Question: I have a page where people can enter in first/last name, phone, email, and ethnicity click add and it adds an entry into the datatables. The problem is after clicking add the table shows up like this:

How do I adjust the height of each row so that it shows up properly. This is my html code for the table:
'''
<div id="table">
<form id="add_nrow" title="Add">
<br/>
<label for="name">First Name</label><input type="text" name="fname" id="fname" class="required" rel="0" />
<br />
<label for="name">Last Name</label><input type="text" name="lname" id="lname" rel="1" />
<br />
<label for="name">Phone</label><input type="text" name="phone" id="phone" rel="3" />
<br />
<label for="name">Email</label><input type="text" name="email" id="email" rel="4" />
<br />
<label for="name">Ethnicity</label><input type="text" name="ethnicity" id="ethnicity" rel="5" />
<br />
<input type="button" value="Add" id="addbtn" /><br/><br/>
</form>
<table id="reg_more" border="1">
<thead>
<tr>
<th>First Name</th>
<th>Last Name</th>
<th>Phone</th>
<th>Email</th>
<th>Ethnicity</th>
</tr>
</thead>
</table>
</div>
'''
Here is my jquery code
'''
$("#addbtn").click(addrow);
$('#reg_more').dataTable({
"bLengthChange": false,
"bInfo": false,
"bPaginate": false,
"bStateSave": true,
"rowHeight": 'auto',
"bFilter": true,
"bSort": false,
"bAutoWidth": false
});
function addrow() {
$('#reg_more').dataTable().fnAddData( [
$('#fname').val(),
$('#lname').val(),
$('#phone').val(),
$('#email').val(),
$('#ethnicity').val()] );
}
'''
I have two questions really:
1. How do I adjust the height properly so the user can see the data?
2. If the enter in the information of 20 people, how do I take all that data so I can enter it into a mysql database?
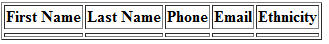
Answer: As you can see in this <URL> your code is correct and should work as expected.
In any case to set a row height, simply use css
'''
tr { height: 50px }
'''
i think there is no need for it to be more complex.
Regarding the question on how to insert the data into a db, there are tons of examples on <URL>.